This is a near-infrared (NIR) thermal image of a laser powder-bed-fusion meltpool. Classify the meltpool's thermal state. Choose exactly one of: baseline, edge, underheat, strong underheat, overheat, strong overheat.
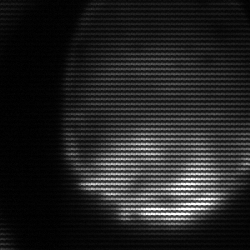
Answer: edge